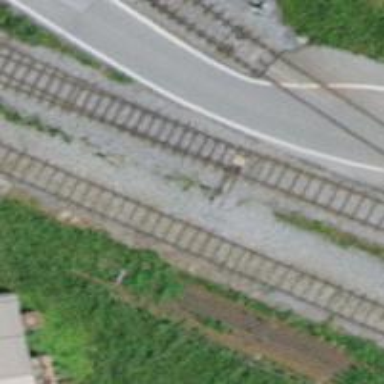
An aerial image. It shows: Railway switch.